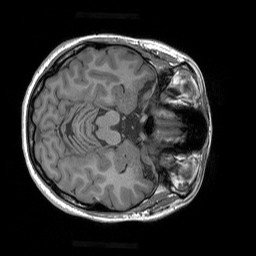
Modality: T1w
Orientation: axial
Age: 28
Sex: female
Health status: healthy
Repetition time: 1.9 s
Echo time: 0.00252 s